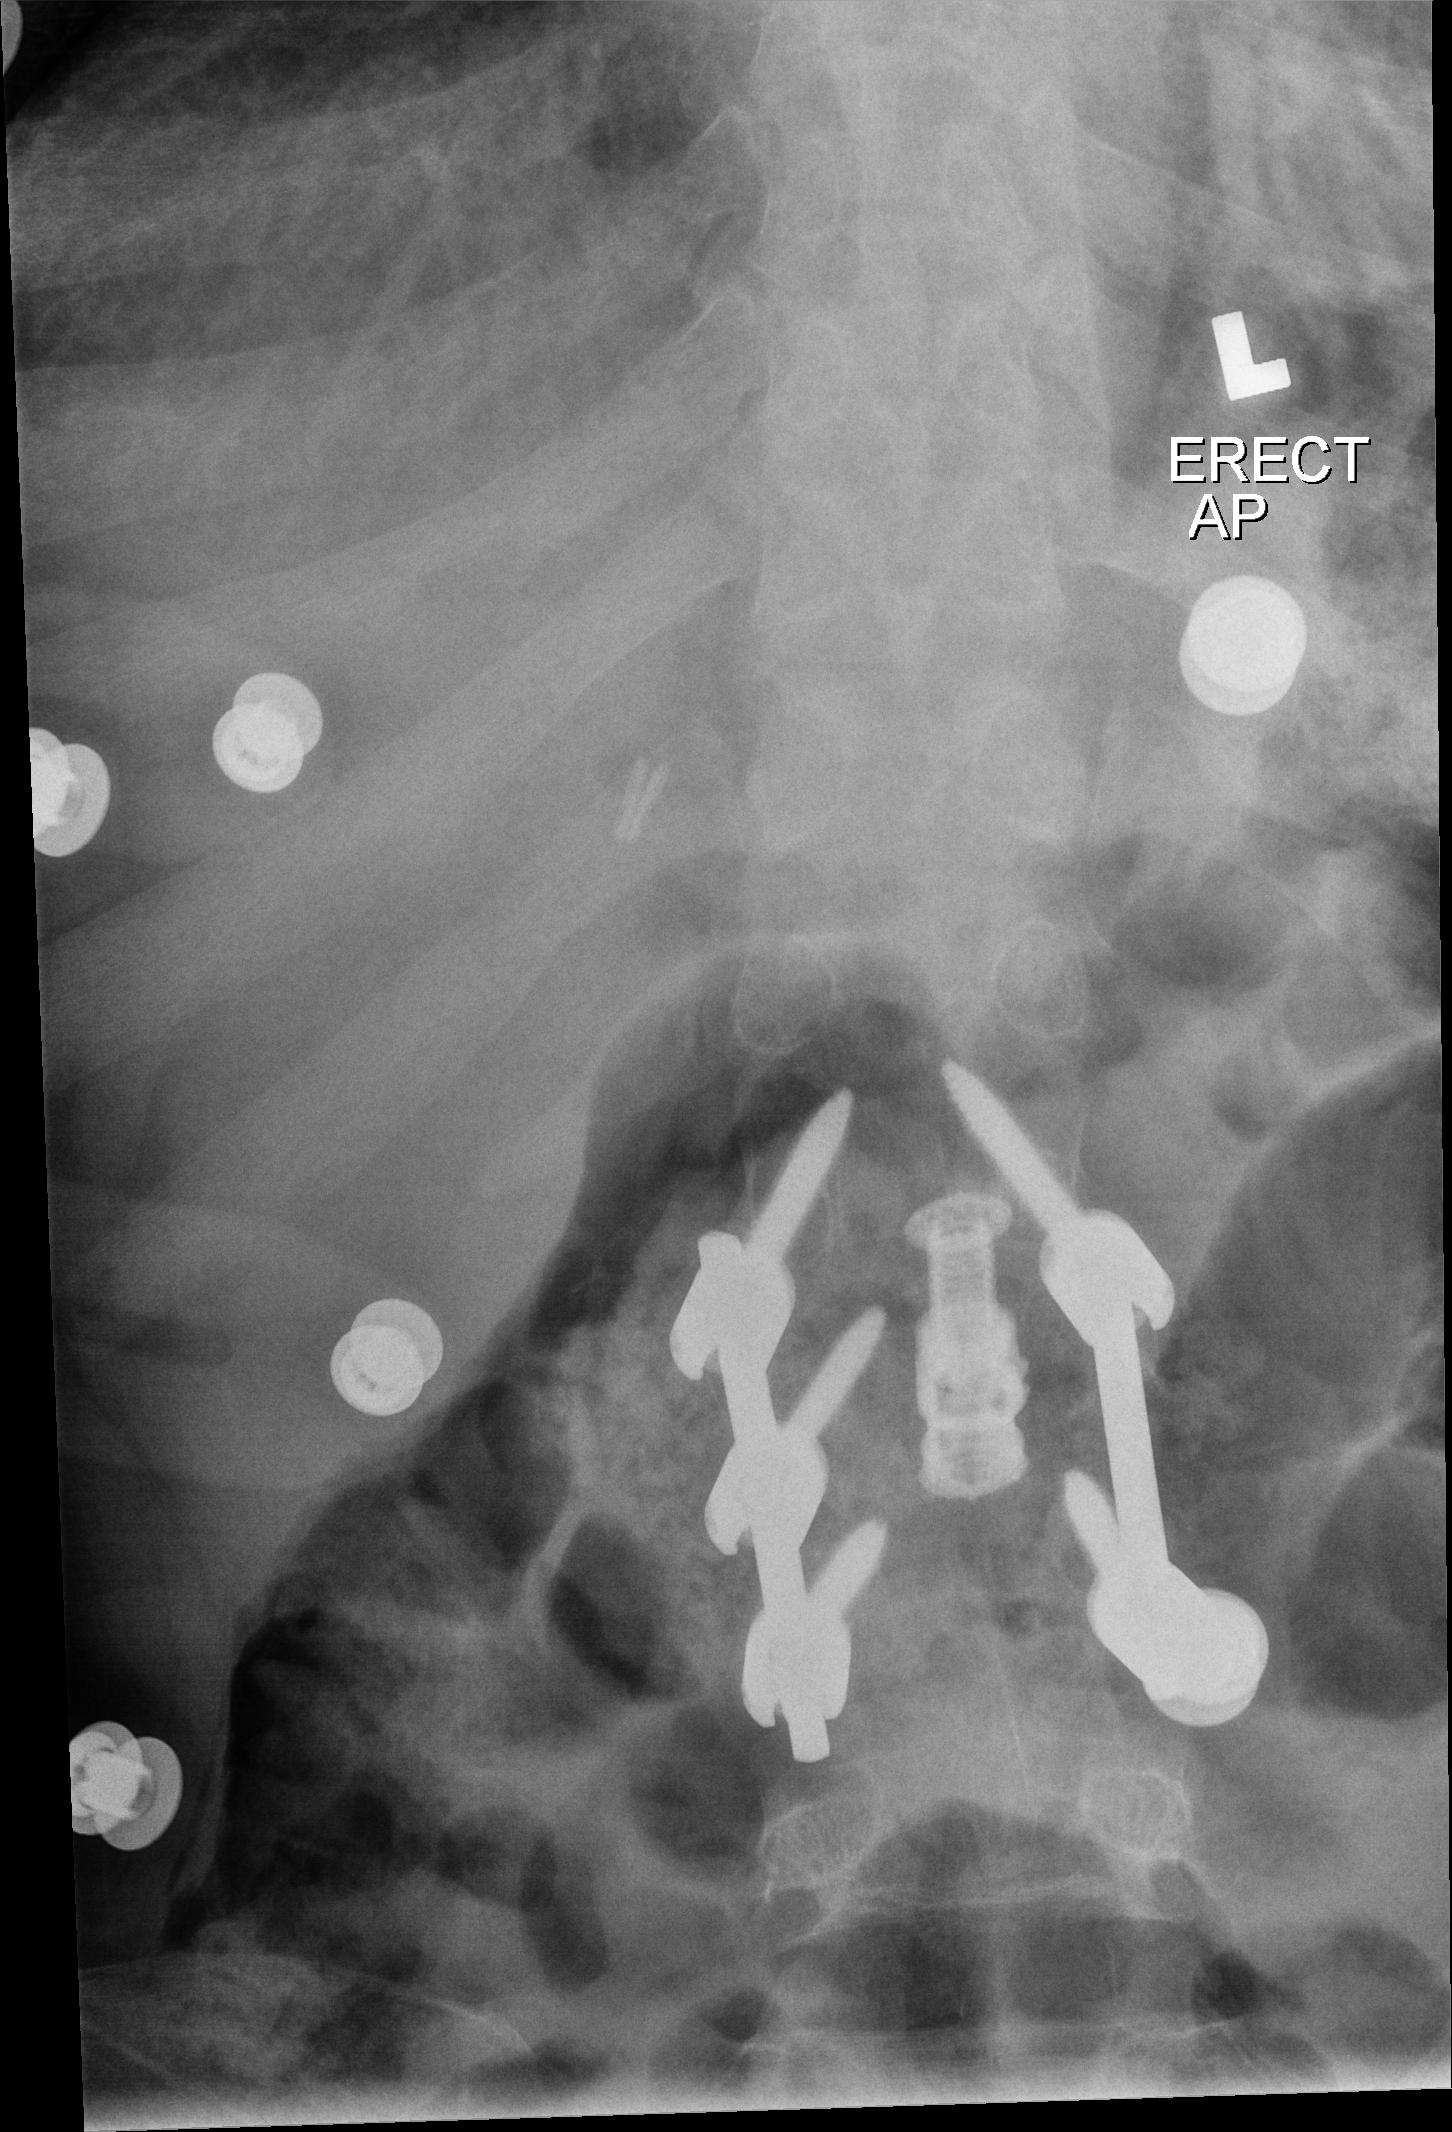
View: AP
Implant manufacturer: Styker everest (K2M)